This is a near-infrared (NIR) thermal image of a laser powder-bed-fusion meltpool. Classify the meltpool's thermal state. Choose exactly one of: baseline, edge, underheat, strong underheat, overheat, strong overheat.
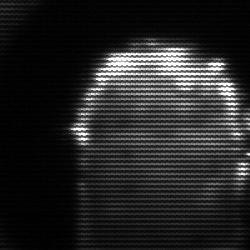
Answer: baseline